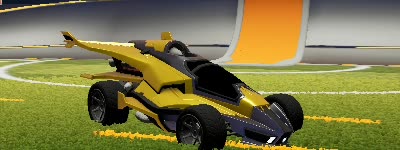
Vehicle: aftershock